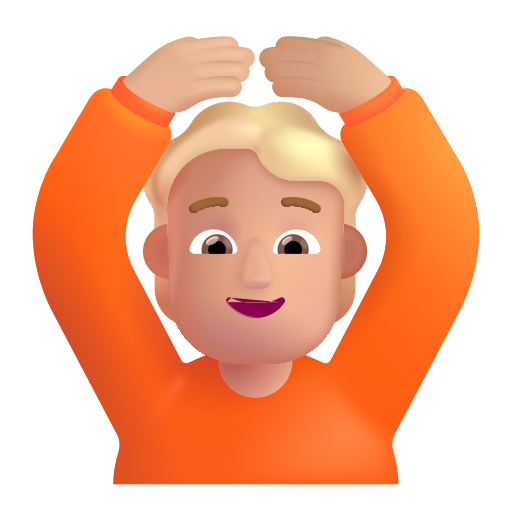
person gesturing ok color  light